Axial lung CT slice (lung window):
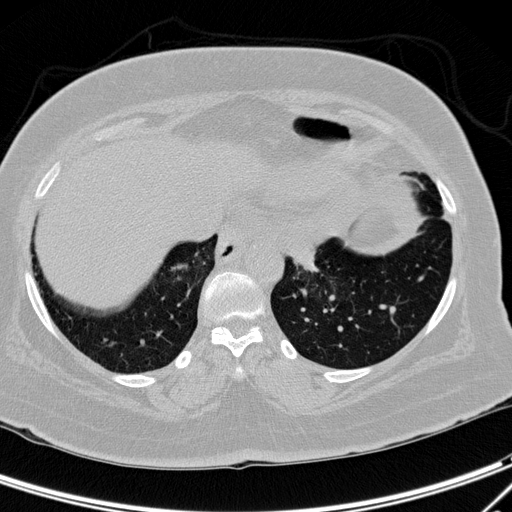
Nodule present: no